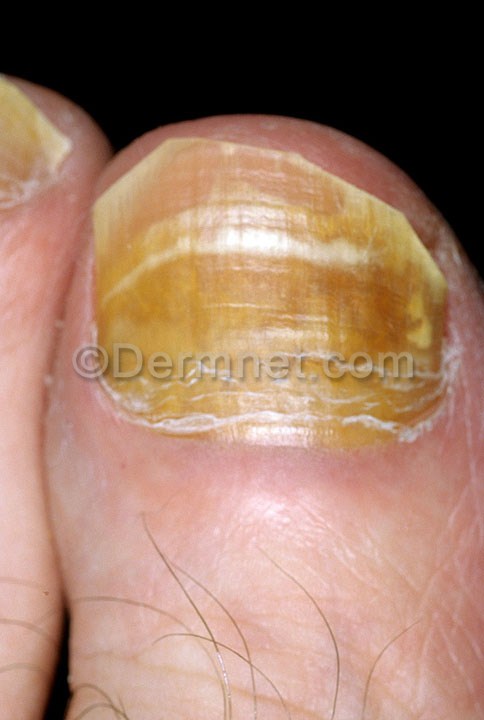
Disease: Nail Fungus and other Nail Disease